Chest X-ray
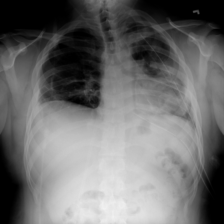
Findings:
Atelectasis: negative
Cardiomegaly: negative
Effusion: negative
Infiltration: negative
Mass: negative
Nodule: negative
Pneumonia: negative
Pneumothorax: positive
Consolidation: negative
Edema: negative
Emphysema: negative
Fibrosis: negative
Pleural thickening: negative
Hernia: negative